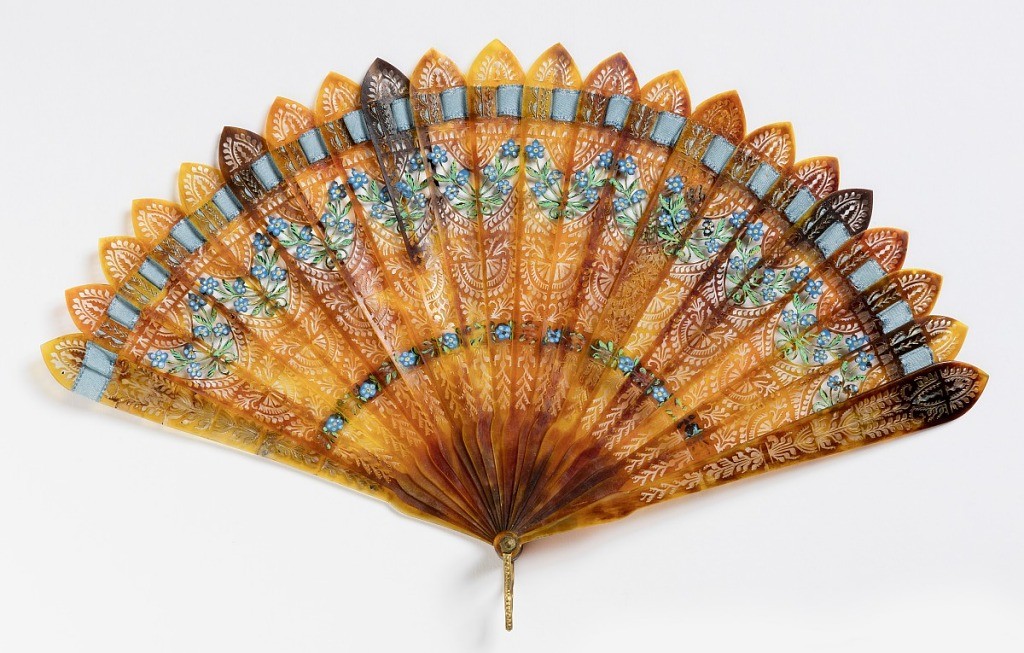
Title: Brisé fan
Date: early 19th–early 20th century
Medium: Tortoise shell sticks pierced and painted with gouache, silk ribbon
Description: Brisé fan. Brown tortoise shell sticks pierced in flat openwork all-over design. Painted with gouache showing forget-me-nots and sprays of flowers. Blue connecting ribbon.